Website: crate-barrel
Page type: account-dashboard
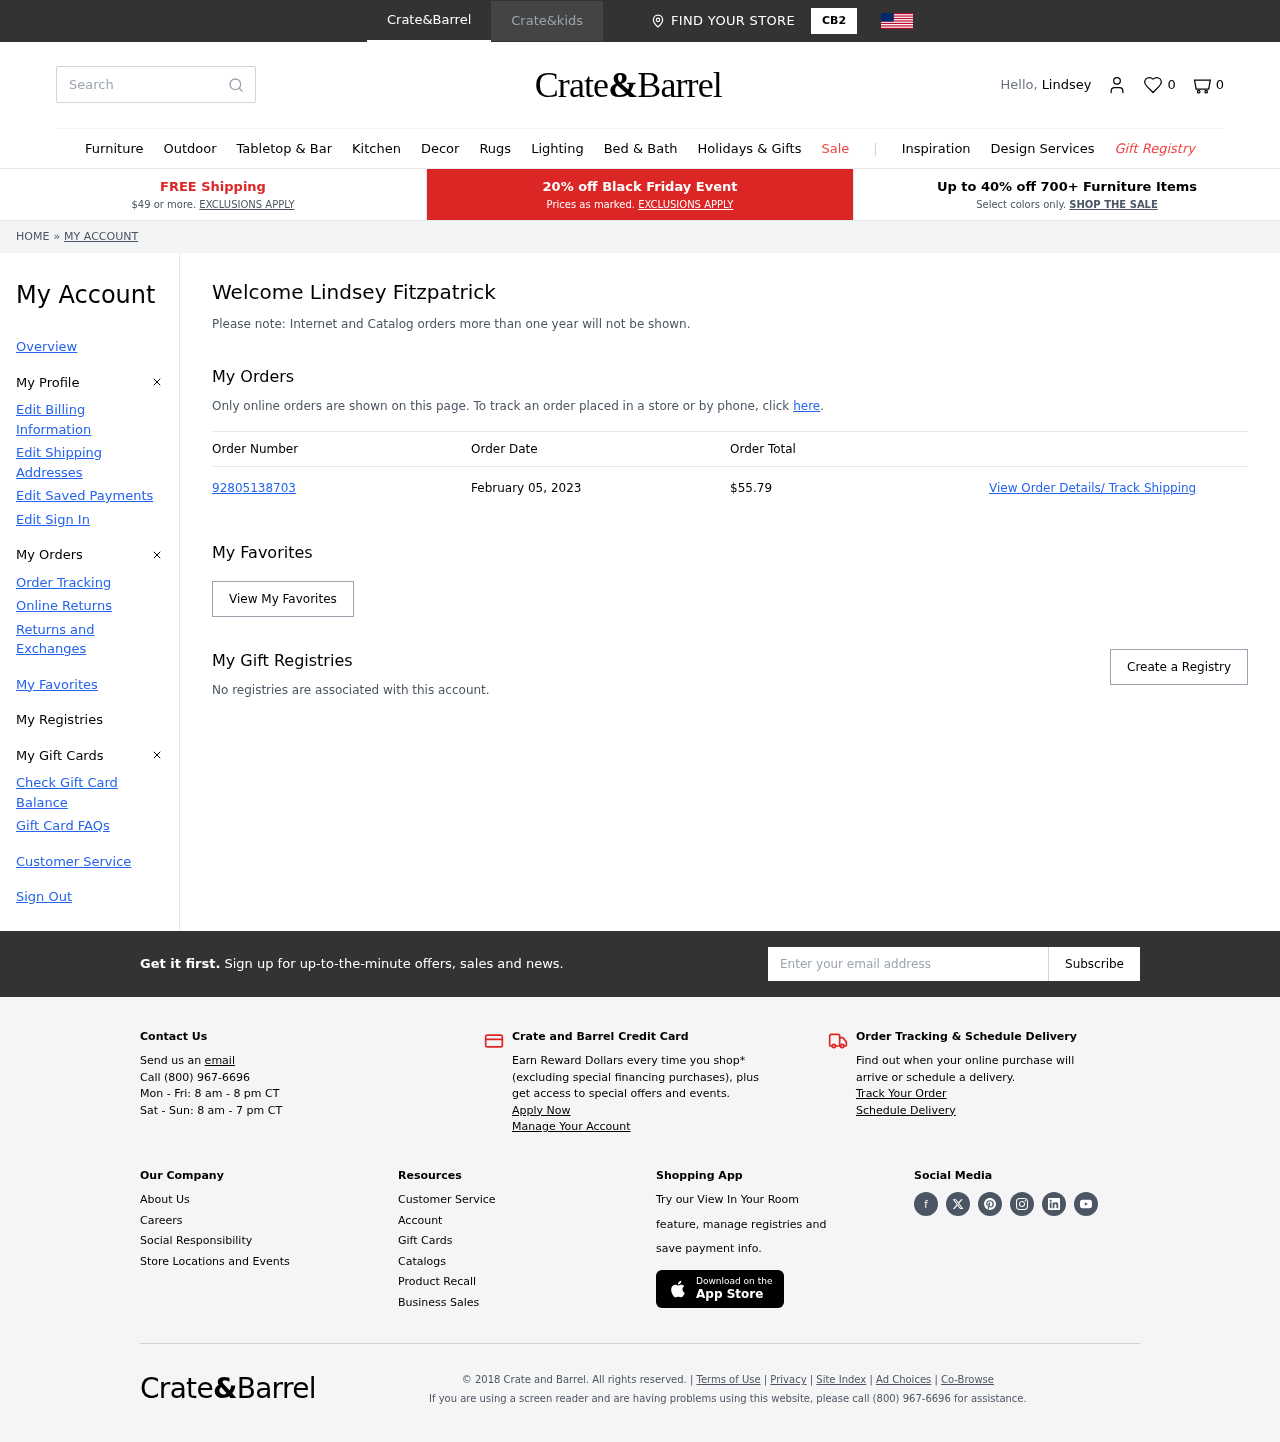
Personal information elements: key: PII_EMAIL
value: lindsey.fitzpatrick@yahoo.com
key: PII_FIRSTNAME
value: Lindsey
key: PII_FULLNAME
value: Lindsey Fitzpatrick
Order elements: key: ORDER_NUM_ITEMS
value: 0
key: ORDER_NUMBER
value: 92805138703
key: ORDER_DATE
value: February 05, 2023
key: ORDER_TOTAL
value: $55.79
Search elements: key: HEADER_SEARCH
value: Search
Other elements: key: FAVORITES_COUNT
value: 0